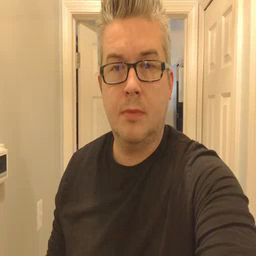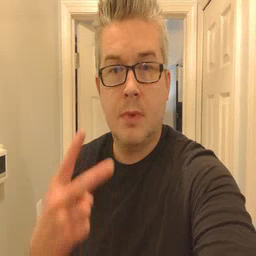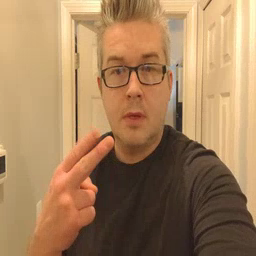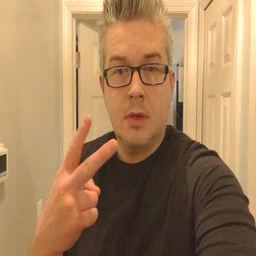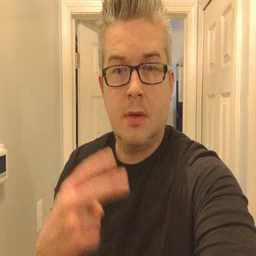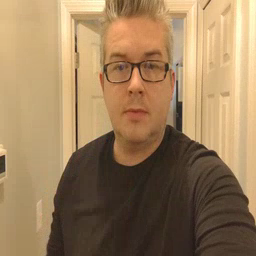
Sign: scissors